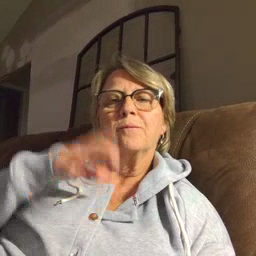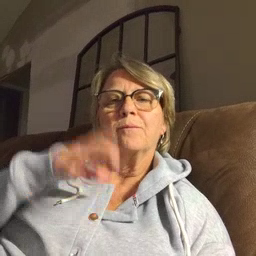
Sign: pretty